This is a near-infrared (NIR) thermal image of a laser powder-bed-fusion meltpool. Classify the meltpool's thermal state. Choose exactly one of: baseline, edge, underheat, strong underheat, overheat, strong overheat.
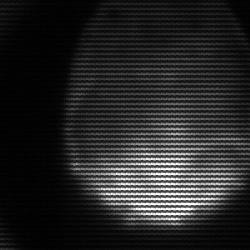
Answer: edge